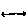
Label: line